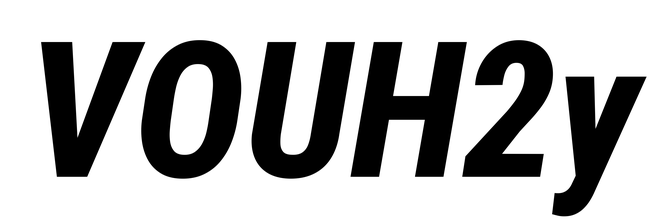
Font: Roboto-Italic_Condensed_ExtraBold_Italic